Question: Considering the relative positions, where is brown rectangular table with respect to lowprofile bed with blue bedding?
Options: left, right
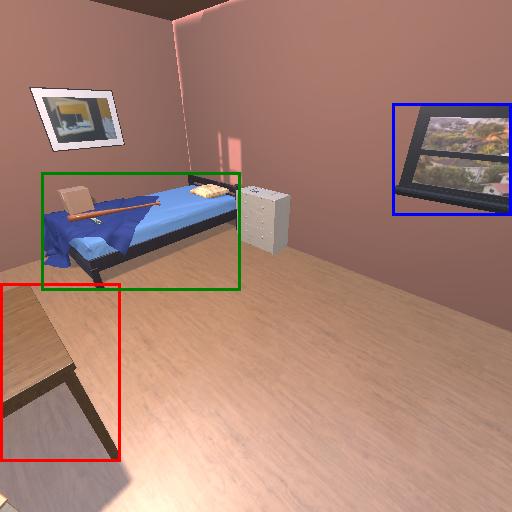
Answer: left